Interaction volume radius: 5 \u00c5
Interaction volume height: 15 \u00c5
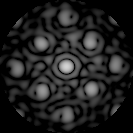
Disorder parameter: 0.3504